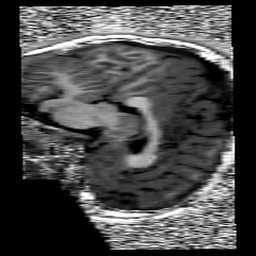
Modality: UNIT1
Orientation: sagittal
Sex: male
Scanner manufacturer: siemens
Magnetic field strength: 3 T
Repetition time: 5 s
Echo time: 0.00368 s